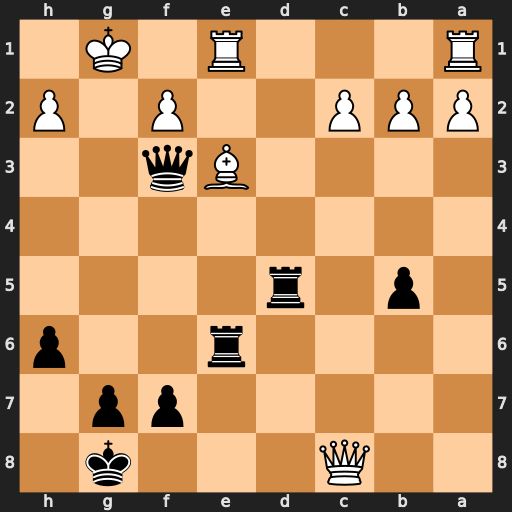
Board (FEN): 2Q3k1/5pp1/4r2p/1p1r4/8/4Bq2/PPP2P1P/R3R1K1
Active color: b
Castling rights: -
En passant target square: -
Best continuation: Kh7 Qxe6 fxe6